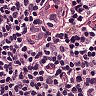
Metastatic tissue present: no